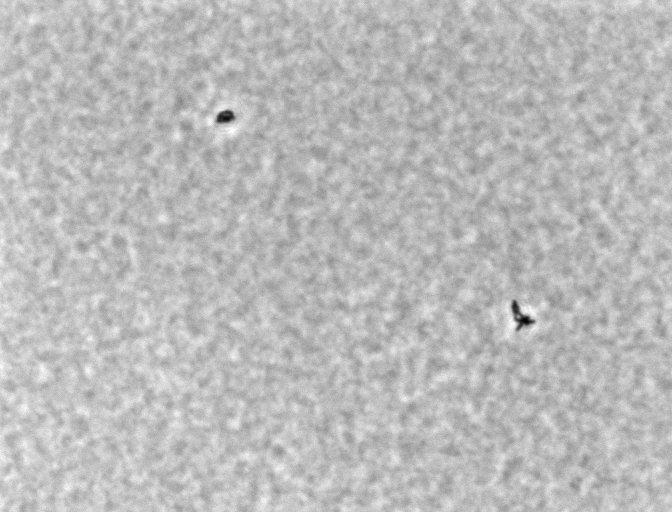
Listeria innocua